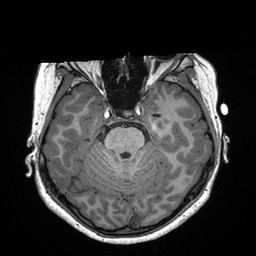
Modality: T1w
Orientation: coronal
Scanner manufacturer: siemens
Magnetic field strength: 3 T
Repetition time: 2.3 s
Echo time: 0.00298 s